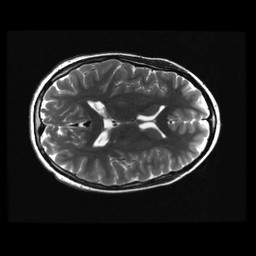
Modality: T2w
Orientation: axial
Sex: female
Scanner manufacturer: ge
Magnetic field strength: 3 T
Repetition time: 5 s
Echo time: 0.1007 s